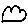
Label: cloud